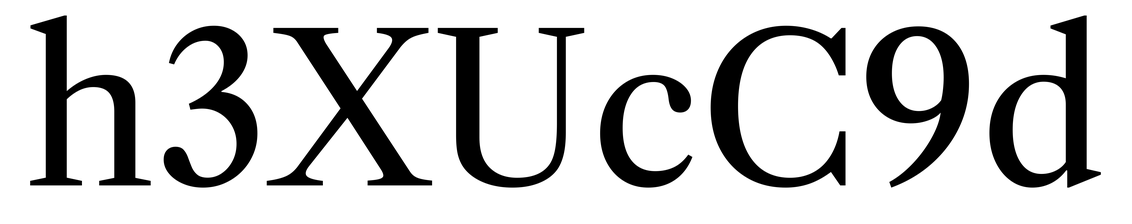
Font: LibreCaslonText_Regular